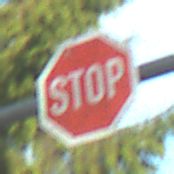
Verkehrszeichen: Stop
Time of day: SunriseSunset
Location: Outdoor (Suburban)
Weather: PartlyCloudy
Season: NotSpecified
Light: Natural